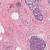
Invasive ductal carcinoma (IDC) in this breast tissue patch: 0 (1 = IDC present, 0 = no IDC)